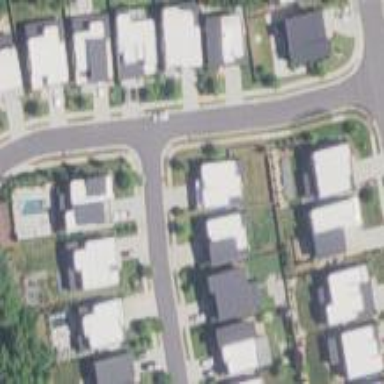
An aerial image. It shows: Residential area consisting of single-family homes.